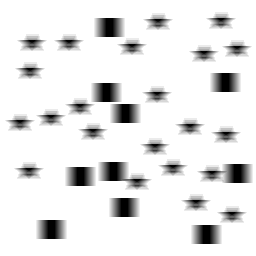
Squares: 10
Triangles: 0
Stars: 22
Total shapes: 32